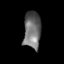
Tissue: skin
Cell type: Others
Senescence score: 0.7119
Nuclear area (px): 626
Mean DAPI intensity: 109.567